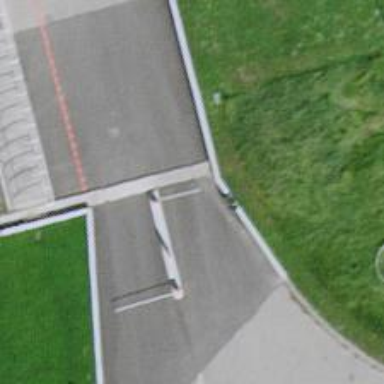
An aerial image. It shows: Lift gate barrier.